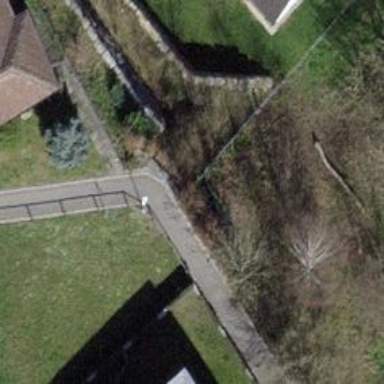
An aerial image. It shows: Paved path.